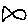
Label: fish